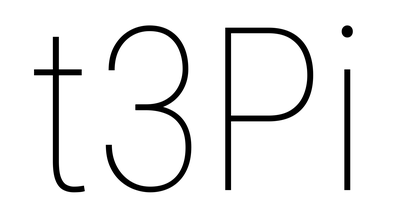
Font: Roboto_Condensed_Thin